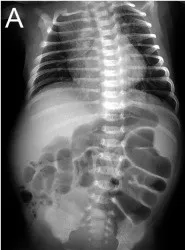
Chest and abdominal radiographs on DOH 1 Increasingly intensified pulmonary edema, disappeared intestinal tube aeration and accumulated ascites.
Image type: radiology (x_ray)